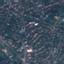
Label: Residential